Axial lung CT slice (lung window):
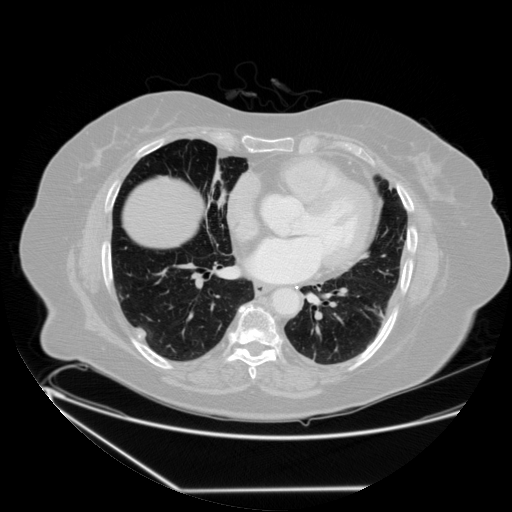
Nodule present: no